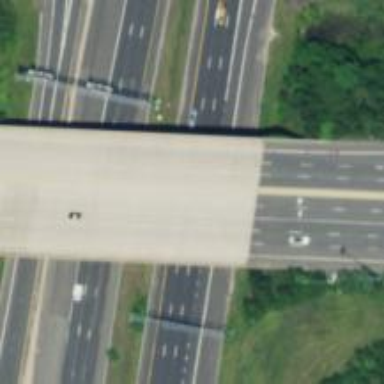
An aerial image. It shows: Asphalt motorway.